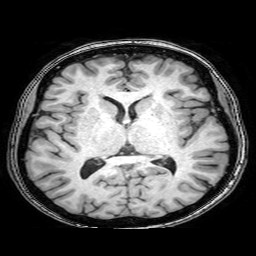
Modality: T1w
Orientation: coronal
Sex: female
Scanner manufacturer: philips
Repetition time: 0.008161 s
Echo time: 0.00373 s